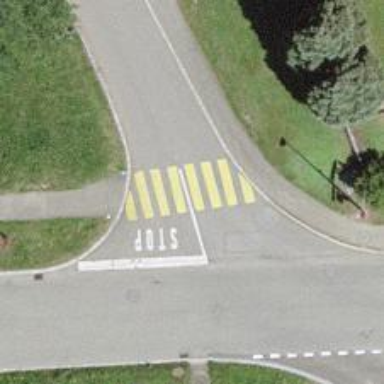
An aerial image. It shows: Marked road crossing.